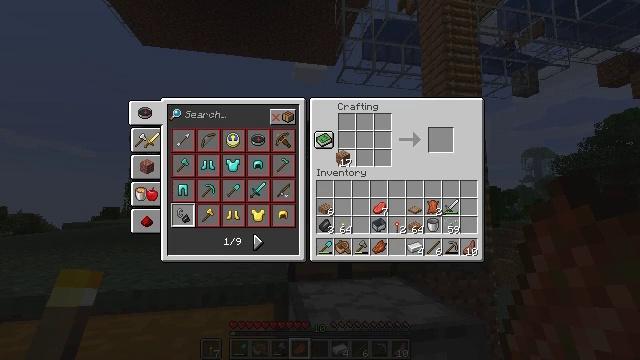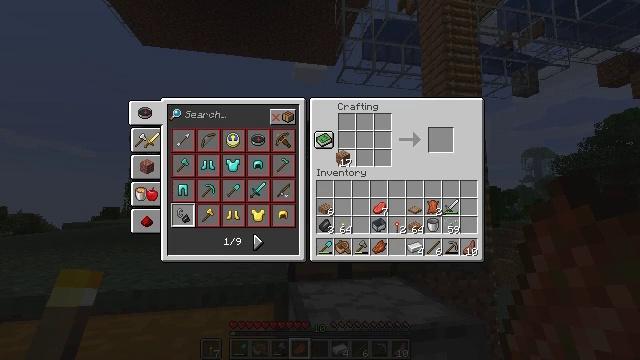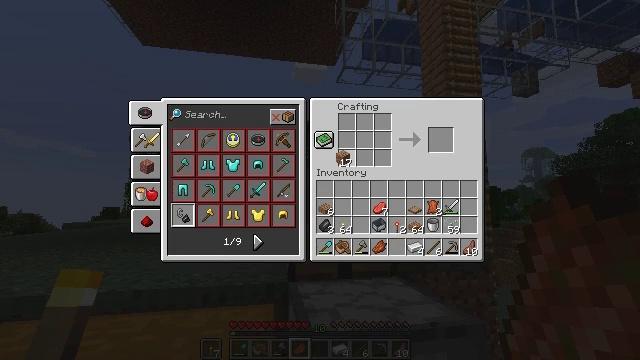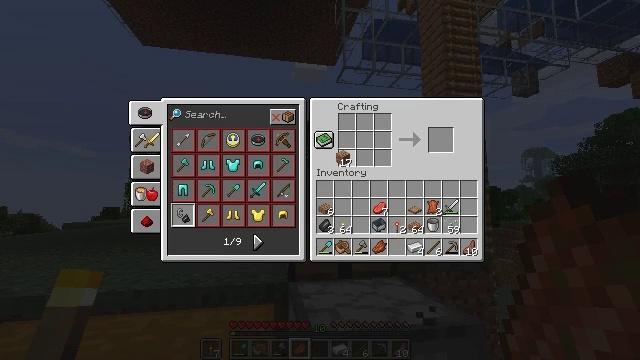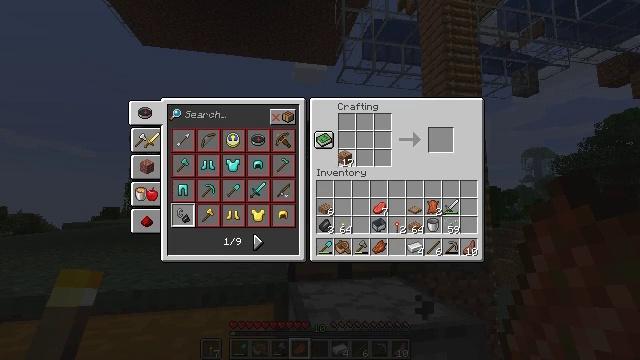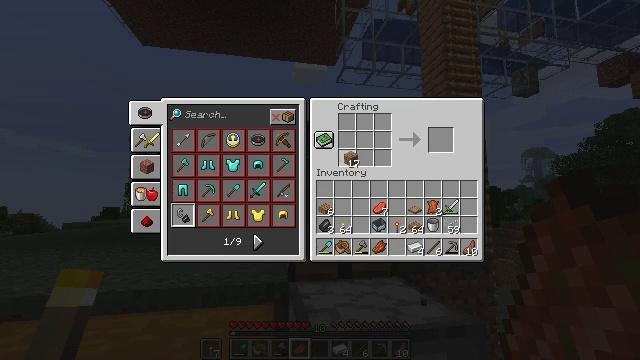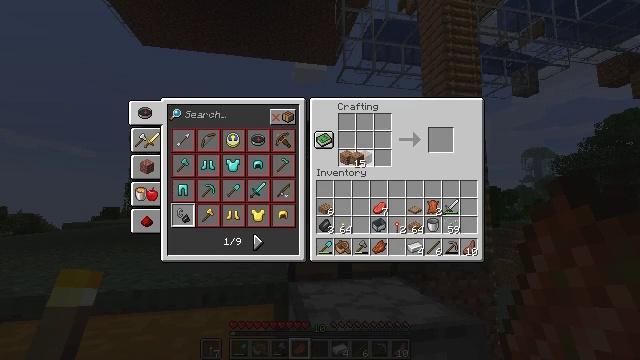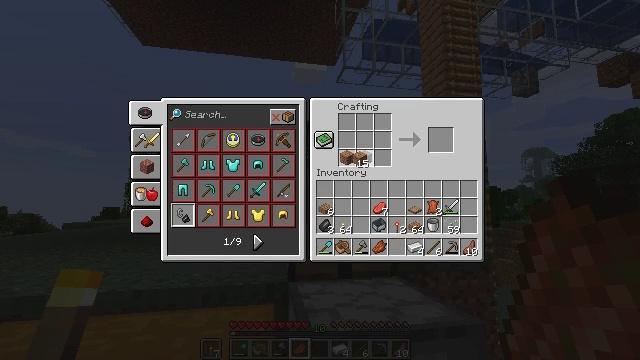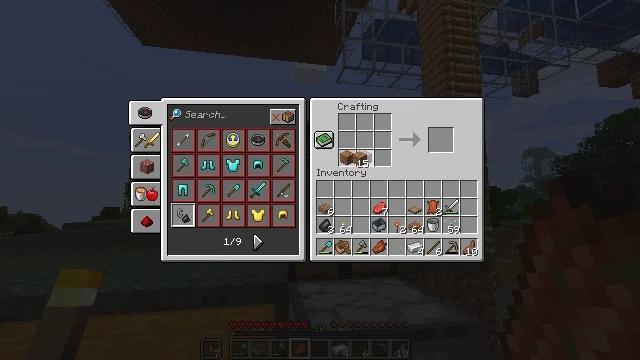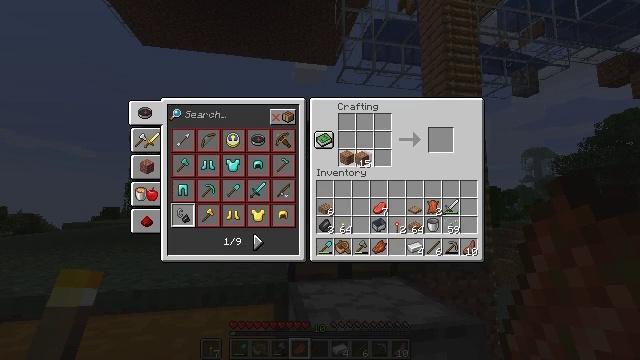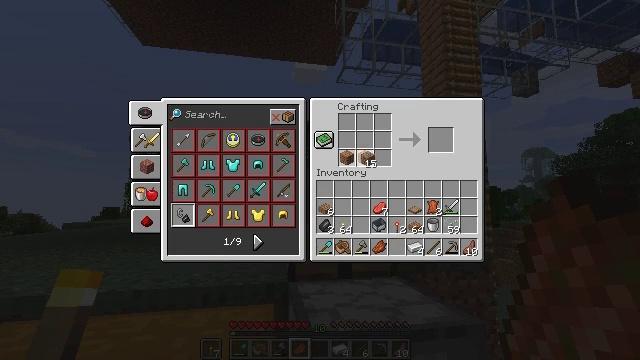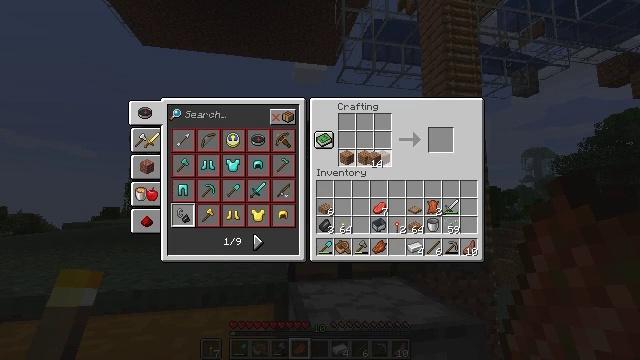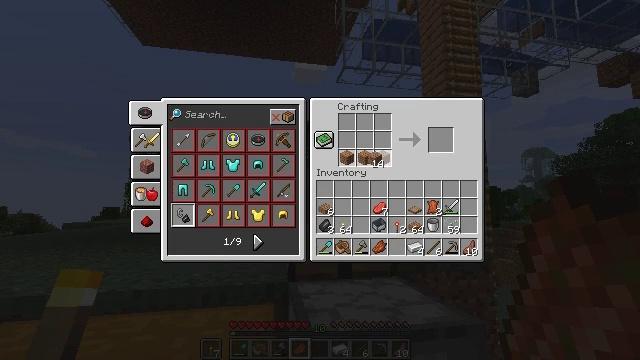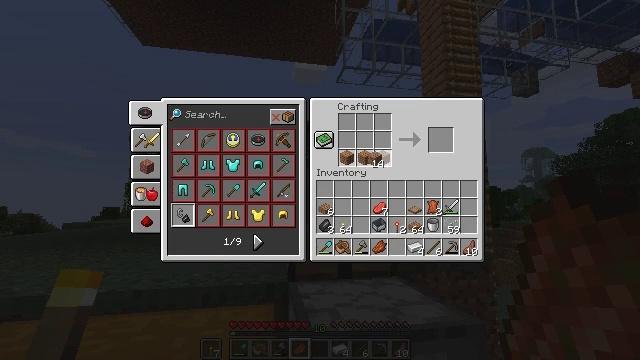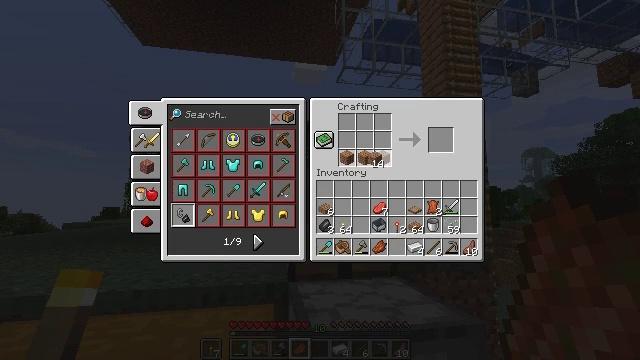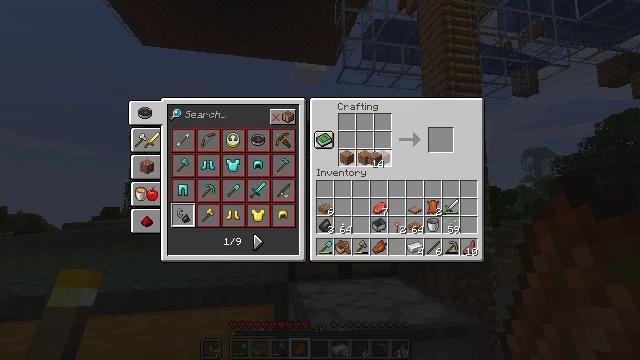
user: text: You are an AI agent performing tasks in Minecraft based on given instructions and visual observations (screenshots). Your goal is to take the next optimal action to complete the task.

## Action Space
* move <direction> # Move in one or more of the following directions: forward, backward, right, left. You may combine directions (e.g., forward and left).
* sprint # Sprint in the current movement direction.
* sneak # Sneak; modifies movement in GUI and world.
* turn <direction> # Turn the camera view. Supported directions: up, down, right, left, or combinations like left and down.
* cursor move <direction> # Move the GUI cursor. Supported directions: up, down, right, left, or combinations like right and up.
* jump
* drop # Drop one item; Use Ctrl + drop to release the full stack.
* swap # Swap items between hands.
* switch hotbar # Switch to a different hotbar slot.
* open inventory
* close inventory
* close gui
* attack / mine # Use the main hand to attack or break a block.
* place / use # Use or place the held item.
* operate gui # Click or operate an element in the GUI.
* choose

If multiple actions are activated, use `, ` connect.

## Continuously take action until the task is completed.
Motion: motion action
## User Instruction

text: Use the crafting table to create a jungle sign.
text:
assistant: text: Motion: choose
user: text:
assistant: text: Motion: choose
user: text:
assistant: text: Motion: choose
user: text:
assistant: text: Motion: choose
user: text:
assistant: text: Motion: choose
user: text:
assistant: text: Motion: choose
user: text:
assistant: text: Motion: choose
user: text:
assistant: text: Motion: choose
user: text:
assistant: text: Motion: choose
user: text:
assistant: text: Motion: choose
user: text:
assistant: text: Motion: choose
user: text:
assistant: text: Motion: choose
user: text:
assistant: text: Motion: choose
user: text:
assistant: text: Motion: choose
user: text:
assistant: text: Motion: choose
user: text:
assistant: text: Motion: choose
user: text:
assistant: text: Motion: choose
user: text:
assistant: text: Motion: choose
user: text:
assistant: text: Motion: choose
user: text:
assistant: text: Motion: choose
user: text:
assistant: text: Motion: choose
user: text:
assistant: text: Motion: choose
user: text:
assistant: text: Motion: choose
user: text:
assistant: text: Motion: choose
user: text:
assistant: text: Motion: choose
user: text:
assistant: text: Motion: choose
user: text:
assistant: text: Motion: no_op
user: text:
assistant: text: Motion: no_op
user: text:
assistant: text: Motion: no_op
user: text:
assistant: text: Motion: no_op